Question: I have created a conditional block just to test NSPredicate with Block. This is how I am doing it,

If you could guide me here, it would be a great help.
Thanks in advance.
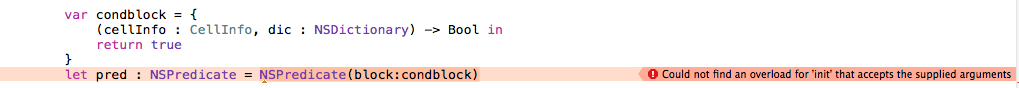
Answer: You should use the same function signature as NSPredicate needs for the block. In your case you should change your code to:
'''
var condblock = {
(celInfo: AnyObject!, dic : NSDictionary!) -> Bool in
return true
}
let pred = NSPredicate(block: condblock)
'''